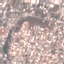
Land use / land cover class: Residential